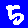
Digit: 5